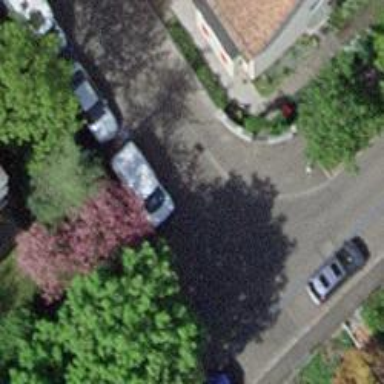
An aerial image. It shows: Residential road with asphalt surface and sidewalks on both sides.